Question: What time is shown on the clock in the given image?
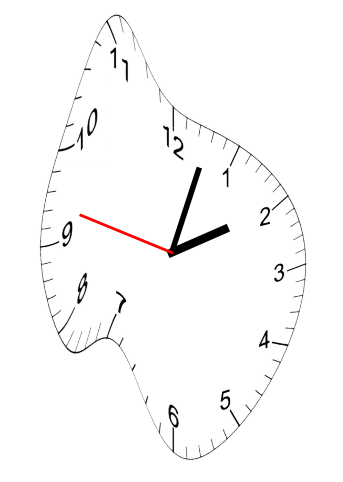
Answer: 02:02:47